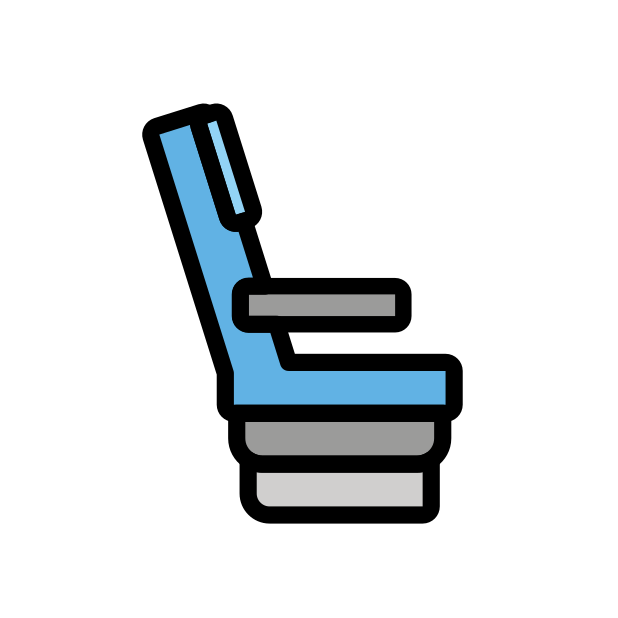
Emoji: 💺
Name: seat
Unicode: 0x1f4ba